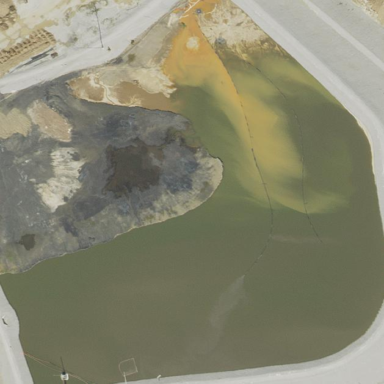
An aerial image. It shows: Ash pond in basin.